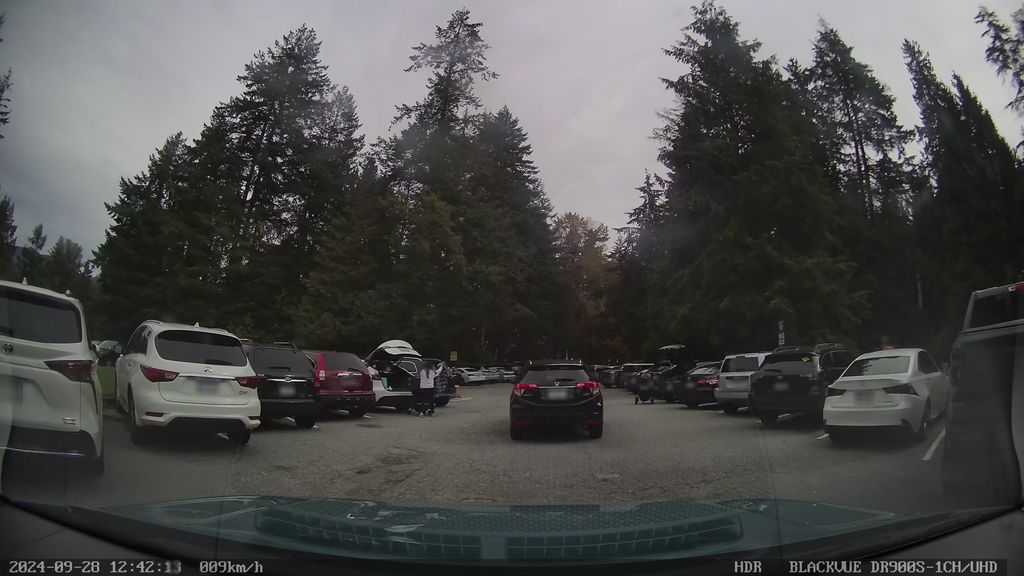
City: vancouver